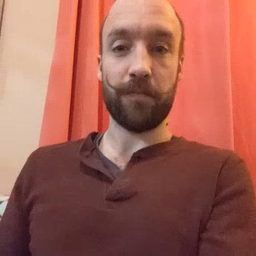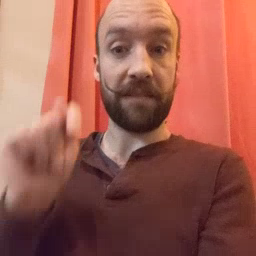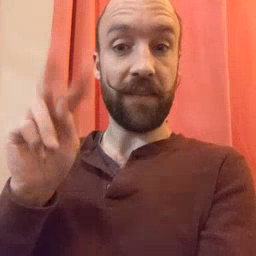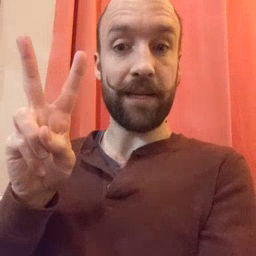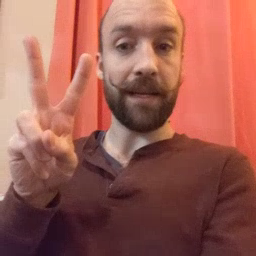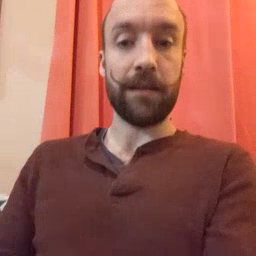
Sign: TV